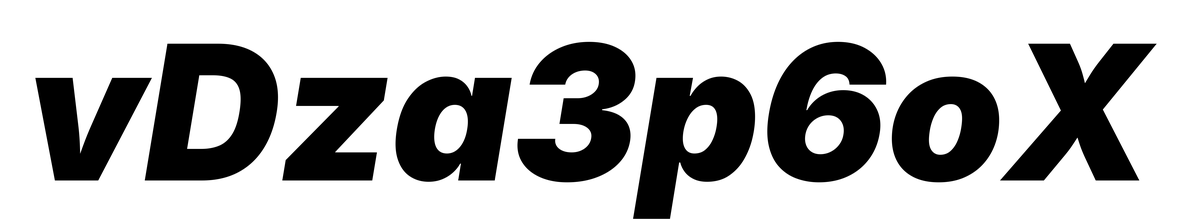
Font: Inter-Italic_Black_Italic